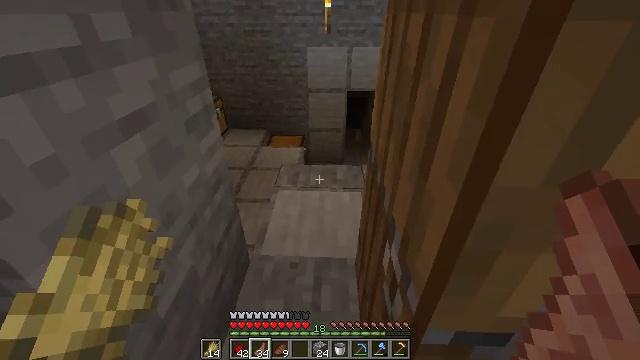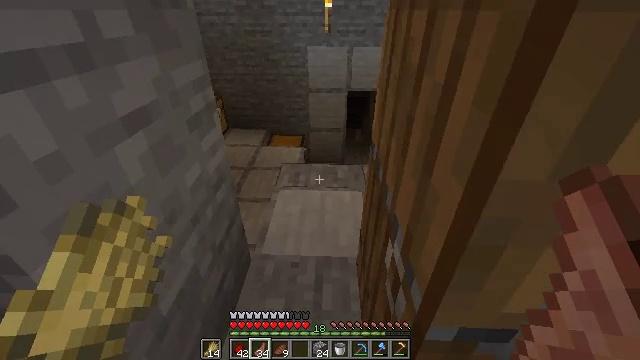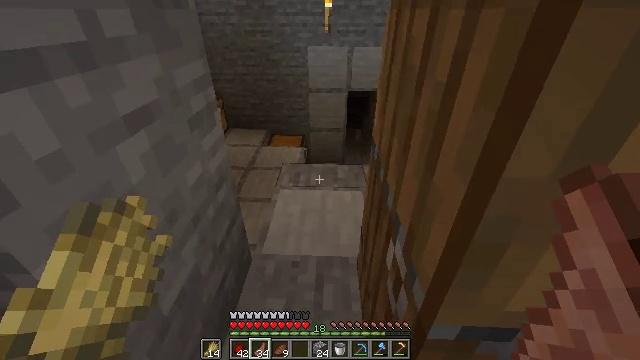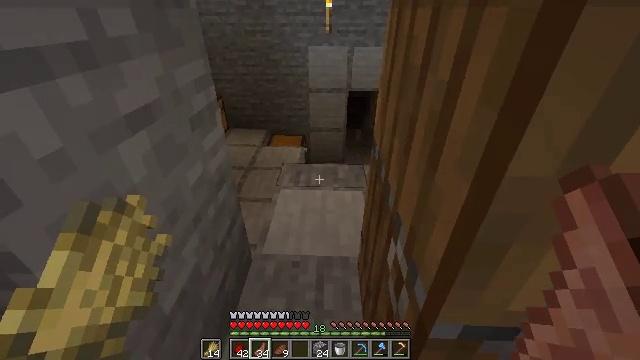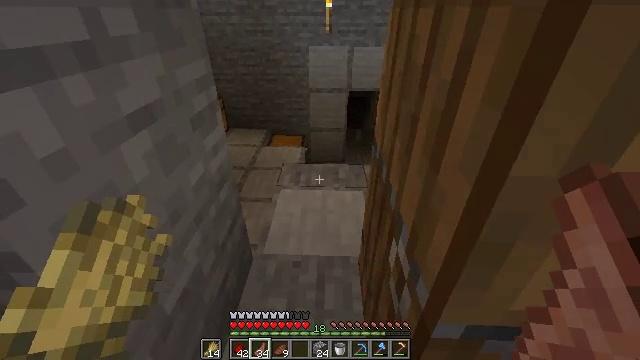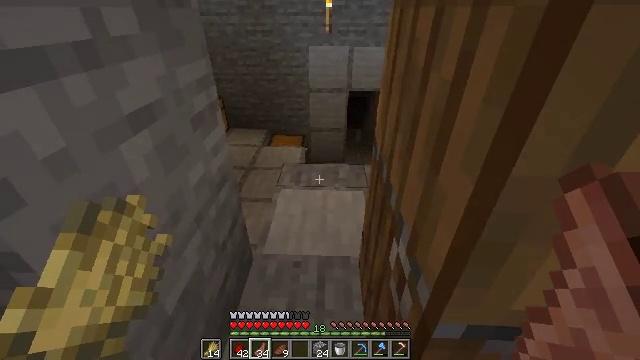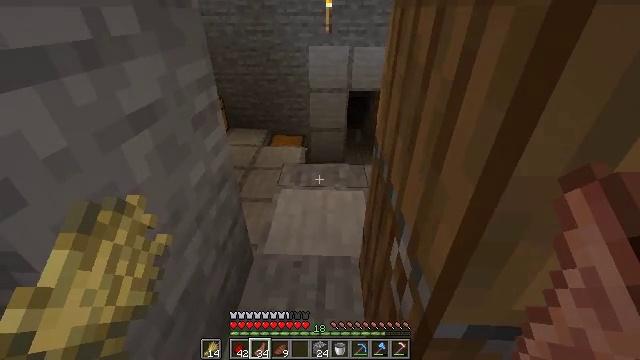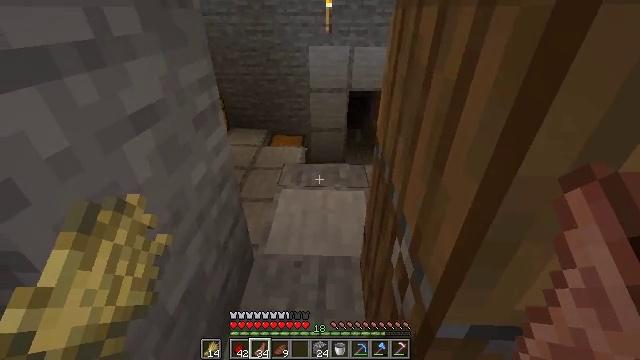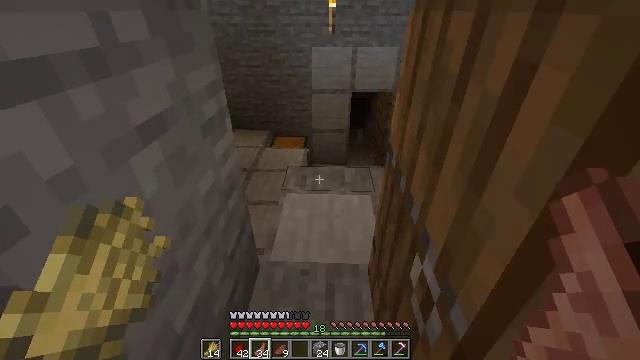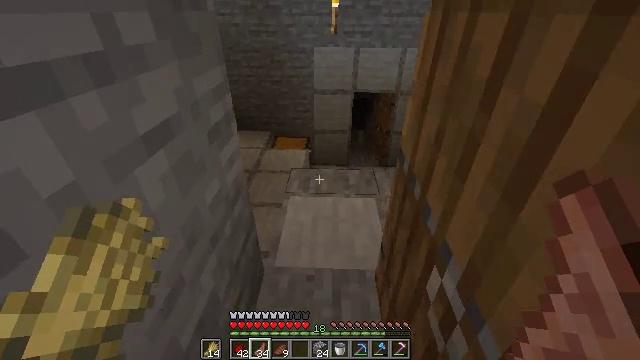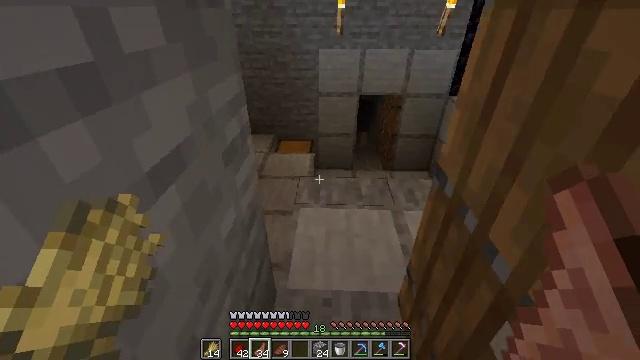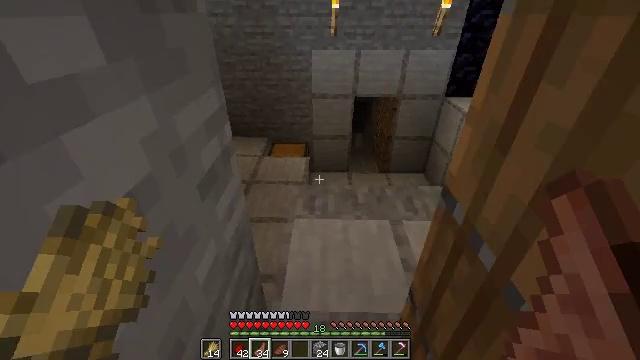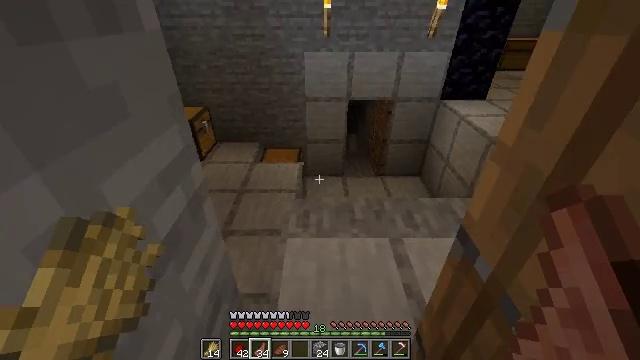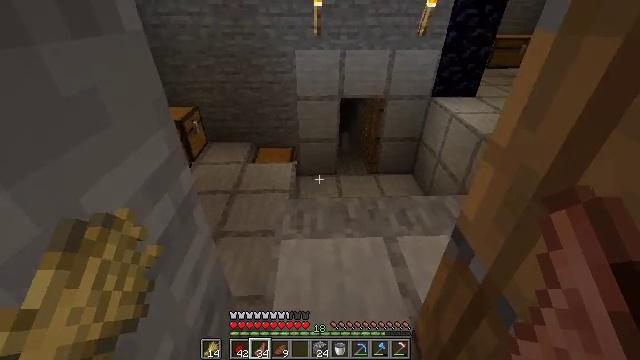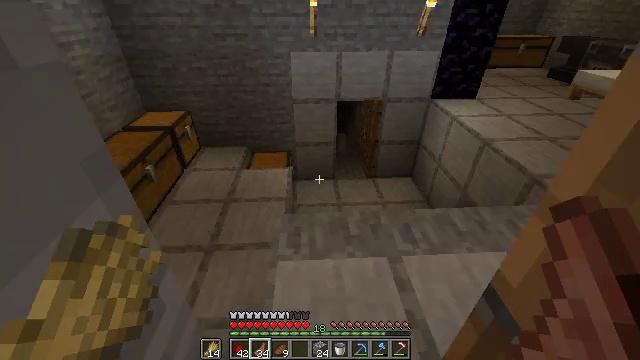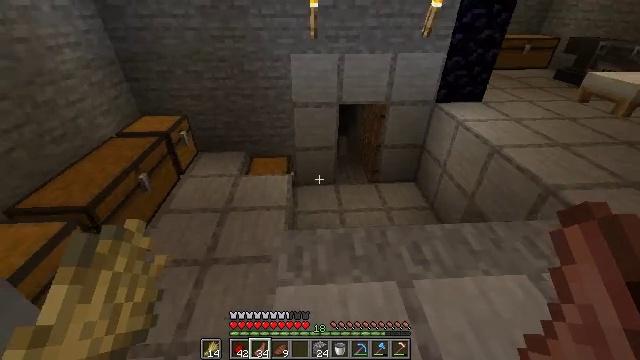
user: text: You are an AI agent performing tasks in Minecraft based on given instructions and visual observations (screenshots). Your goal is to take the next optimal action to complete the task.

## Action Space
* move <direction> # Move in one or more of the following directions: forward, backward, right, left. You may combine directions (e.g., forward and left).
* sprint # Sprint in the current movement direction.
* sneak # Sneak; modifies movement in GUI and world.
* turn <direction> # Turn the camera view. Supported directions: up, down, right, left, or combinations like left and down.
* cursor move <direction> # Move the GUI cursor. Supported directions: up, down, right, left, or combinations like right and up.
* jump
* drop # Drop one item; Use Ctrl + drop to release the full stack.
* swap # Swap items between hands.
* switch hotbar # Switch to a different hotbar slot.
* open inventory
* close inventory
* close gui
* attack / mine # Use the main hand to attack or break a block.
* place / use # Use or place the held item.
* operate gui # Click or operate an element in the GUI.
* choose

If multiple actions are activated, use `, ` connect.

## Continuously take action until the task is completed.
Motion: motion action
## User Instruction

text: Make a spruce fence with spruce planks and sticks.
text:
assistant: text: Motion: move forward
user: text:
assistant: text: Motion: move forward
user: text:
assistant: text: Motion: move forward
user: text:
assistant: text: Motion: move forward
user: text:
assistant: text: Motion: move forward
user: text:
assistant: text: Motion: move forward
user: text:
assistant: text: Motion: move forward
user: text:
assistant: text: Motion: move forward and move left
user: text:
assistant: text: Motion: move forward and move left
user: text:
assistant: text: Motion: move forward and move left
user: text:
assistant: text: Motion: move forward, turn right
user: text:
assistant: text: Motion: move forward, turn right
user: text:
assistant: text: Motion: move forward, turn right
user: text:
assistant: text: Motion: move forward
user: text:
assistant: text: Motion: move forward
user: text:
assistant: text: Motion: move forward
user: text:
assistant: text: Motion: move forward
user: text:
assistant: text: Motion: move forward, turn right
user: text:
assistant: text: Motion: move forward
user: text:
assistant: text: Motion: move forward
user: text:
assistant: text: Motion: move forward
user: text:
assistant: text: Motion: move forward, turn right
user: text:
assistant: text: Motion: move forward, turn right
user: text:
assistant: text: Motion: move forward, turn right
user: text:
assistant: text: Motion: move forward, turn right
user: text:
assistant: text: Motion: move forward
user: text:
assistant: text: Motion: move forward
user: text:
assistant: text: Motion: move forward
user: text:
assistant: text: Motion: move forward
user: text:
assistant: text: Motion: no_op